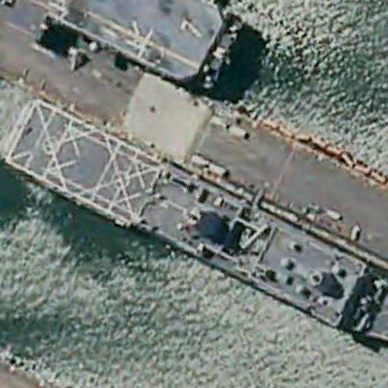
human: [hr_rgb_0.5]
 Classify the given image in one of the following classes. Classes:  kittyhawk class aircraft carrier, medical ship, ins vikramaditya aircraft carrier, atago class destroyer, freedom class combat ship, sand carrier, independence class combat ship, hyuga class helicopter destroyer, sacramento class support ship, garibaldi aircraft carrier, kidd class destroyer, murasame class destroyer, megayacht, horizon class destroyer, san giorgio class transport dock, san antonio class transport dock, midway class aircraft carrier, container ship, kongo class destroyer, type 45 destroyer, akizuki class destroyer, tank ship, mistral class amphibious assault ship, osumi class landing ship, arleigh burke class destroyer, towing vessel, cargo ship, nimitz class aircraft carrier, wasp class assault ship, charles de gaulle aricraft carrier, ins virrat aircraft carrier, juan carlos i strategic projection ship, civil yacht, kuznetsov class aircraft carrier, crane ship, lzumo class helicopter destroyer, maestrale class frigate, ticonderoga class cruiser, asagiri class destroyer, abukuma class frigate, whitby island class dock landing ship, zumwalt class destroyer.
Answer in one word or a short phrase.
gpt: San Antonio class transport dock